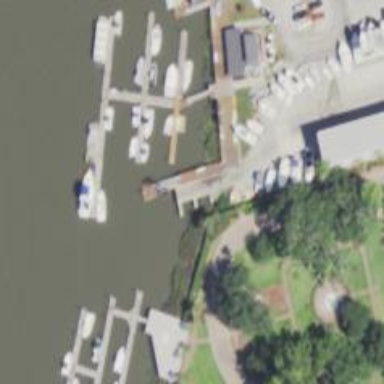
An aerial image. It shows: Marina on leisure land.